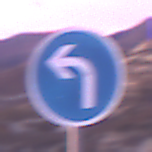
Verkehrszeichen: VorgeschriebeneFahrtrichtungLinks
Umgebung: Outdoor, Nature
Tageszeit: Dawn
Wetter: PartlyCloudy
Licht: Natural
Jahreszeit: NotSpecified
Kontrast: MediumContrast